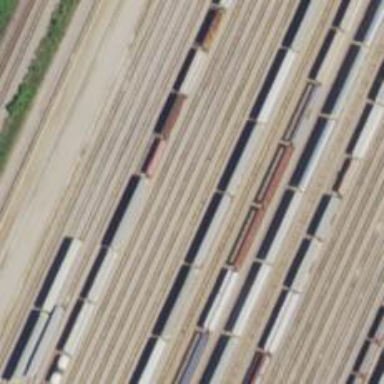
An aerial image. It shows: Railway siding for service.